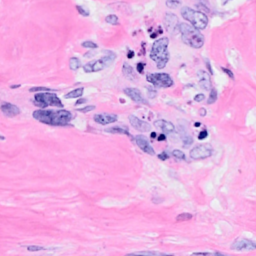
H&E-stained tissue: Breast